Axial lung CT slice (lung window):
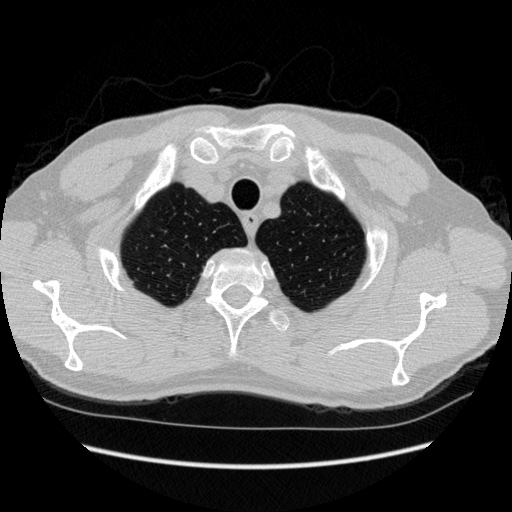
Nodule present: no